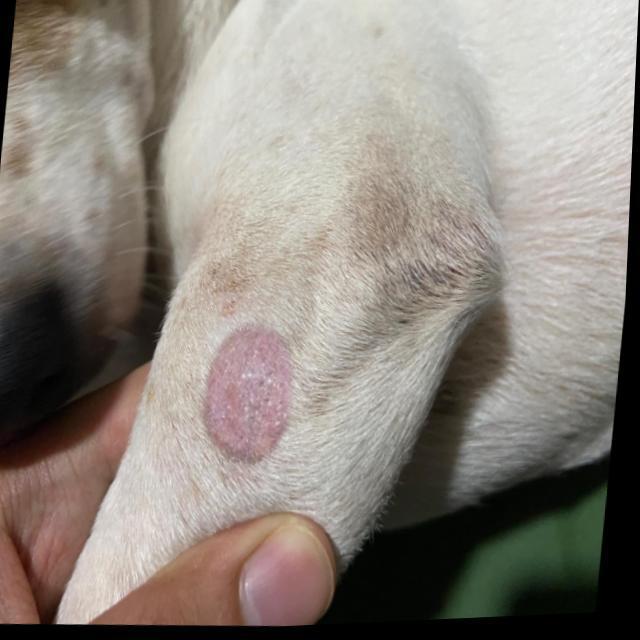
Canine ringworm (Dermatophytosis) — fungal infection caused by Microsporum or Trichophyton. Presents with circular alopecia, scaling, crusting, and broken hairs.